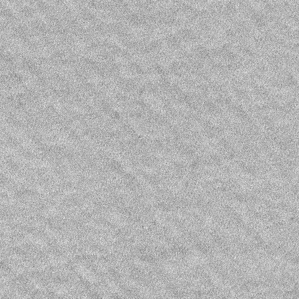
Label: frost